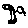
Label: bird